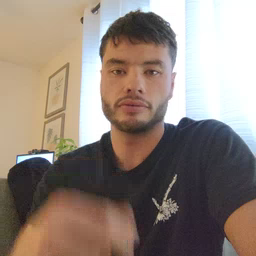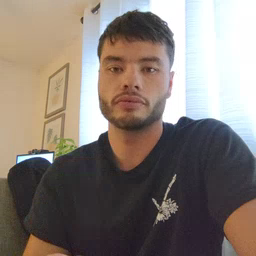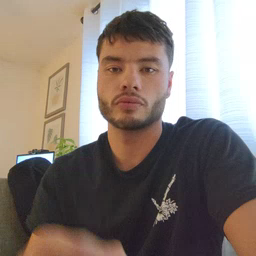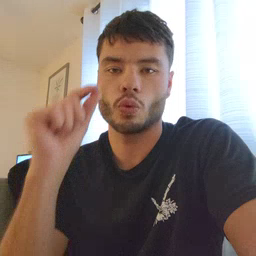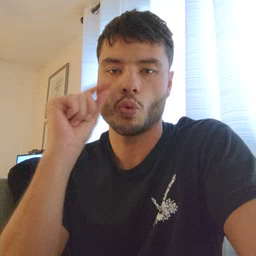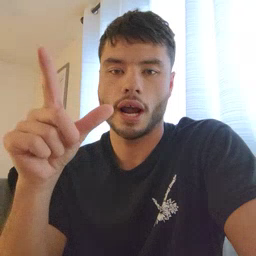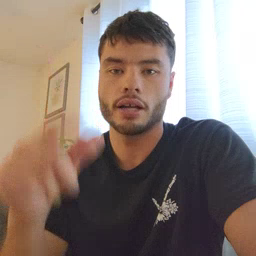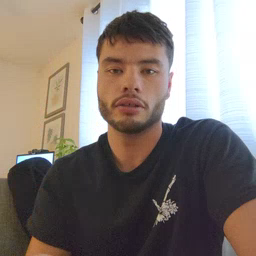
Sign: wake